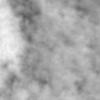
Label: no_change